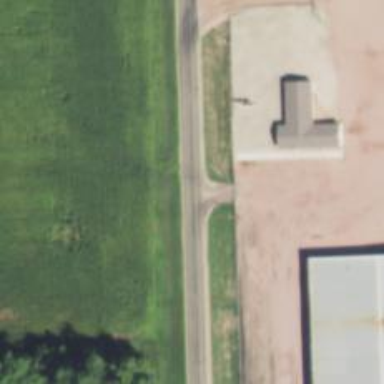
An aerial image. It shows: Secondary road with asphalt surface.